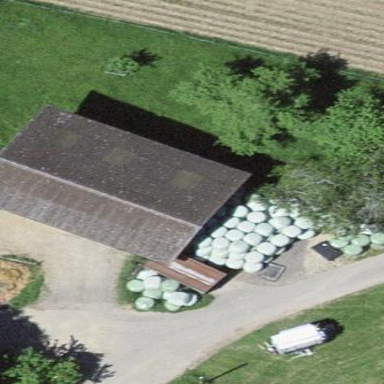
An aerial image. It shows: Shed building.